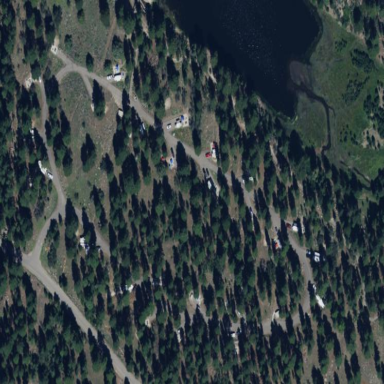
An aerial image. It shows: Campsite for tourism.